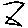
Label: zigzag